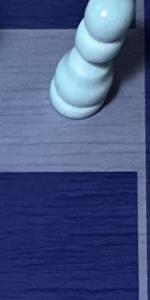
Label: Empty